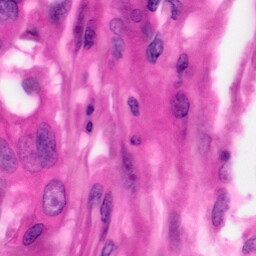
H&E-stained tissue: Pancreatic